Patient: sex F, age 78
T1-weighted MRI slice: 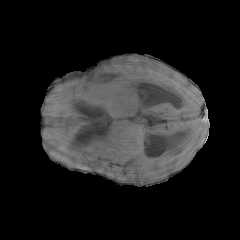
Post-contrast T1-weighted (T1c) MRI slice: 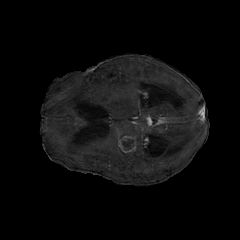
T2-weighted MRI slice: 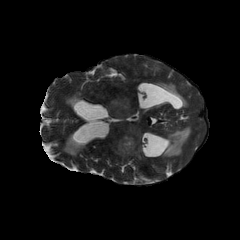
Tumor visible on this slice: yes
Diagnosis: Glioblastoma, IDH-wildtype
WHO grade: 4